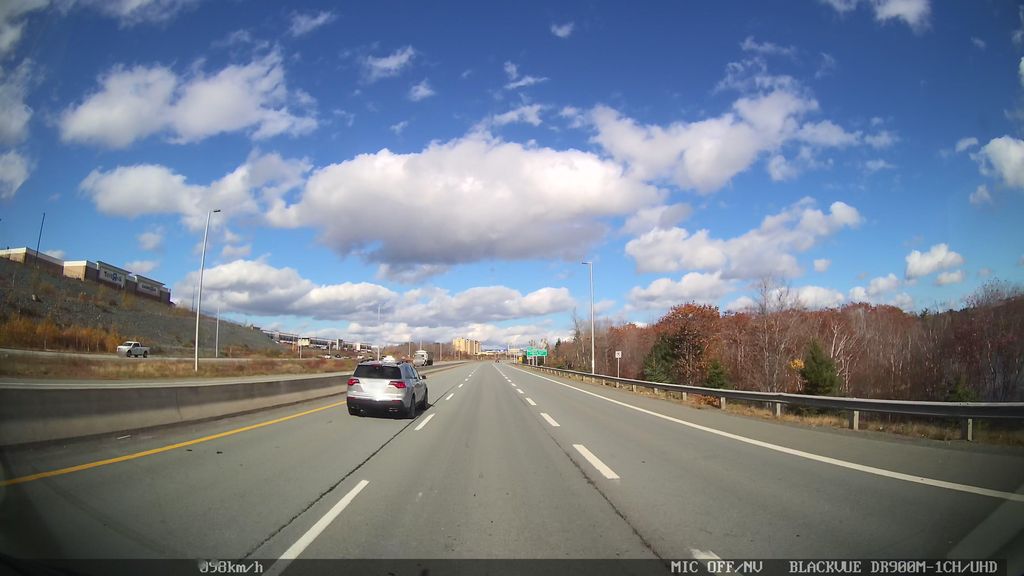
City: halifax